Question: I am using Oracle Apex 19.2. I need to create a Form Page with many fields and many validations.
Instead of creating one Validation Routine for every field and check I want to put them all into one PL/SQL procedure and create Process Routine in APEX. Inside that pl/sql procedure I would perform all necessary checks and use 'apex_error.add_error'to add all errors into stack.
If there is at least one error I want to break procedure execution and show it on the page. The problem is that the procedure completes always successfully so no error is displayed. I tried raise_application_error but my custom error is also visible on error page.
The same applies when rising 'apex_application.e_stop_apex_engine' - apart from my custom validations there is also 'ORA-20876' error from 'apex_application.stop_apex_engine'.
Is there any way I could either break procedure execution without raising an error or ignore somehow the error I raise to break it?

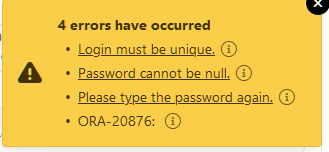
Answer: Problem solved.
I defined my PL/SQL procedure as an APEX Process routine. Instead of that, I should have done it as an APEX Validation. It looks like APEX carries out all validations and then, even if they all went ok, it checks error stack and does not proceed with processing if there is any error. Below steps how to achieve it.
1. Define a new APEX Validation with Validation Type = PL/SQL Function Body (returning Boolean)
2. Here starts the tricky part - in the PL/SQL code field you put your PL/SQL procedure and you always return true. It looks like:
'your_plsql_package.your_procedure; return true;'
1. In the mandatory field Error Message you write whatever message you want - It will never be displayed on the error page.
And that is it. Instead of having dozens validations on the page you can have one procedure to rule them all :) However, it could be more developer friendly.